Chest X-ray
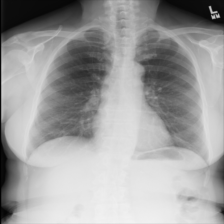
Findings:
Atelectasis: negative
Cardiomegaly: negative
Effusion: negative
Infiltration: negative
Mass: negative
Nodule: negative
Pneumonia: negative
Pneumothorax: negative
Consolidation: negative
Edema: negative
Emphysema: negative
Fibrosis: negative
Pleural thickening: negative
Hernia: negative